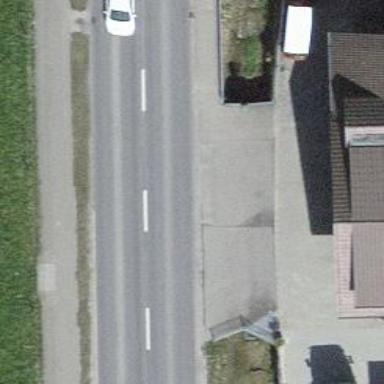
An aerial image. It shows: Asphalt road classified as primary highway.